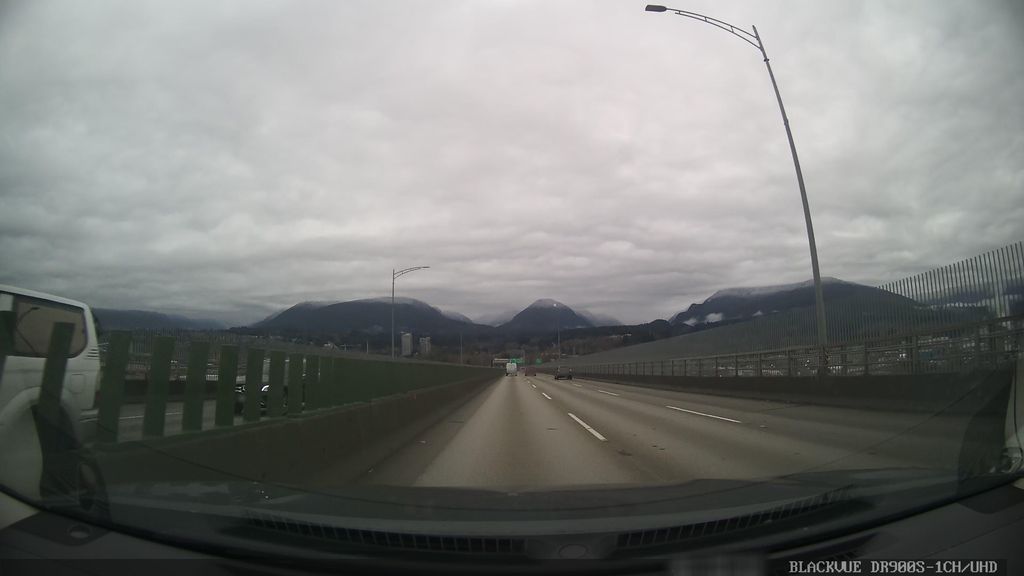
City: vancouver